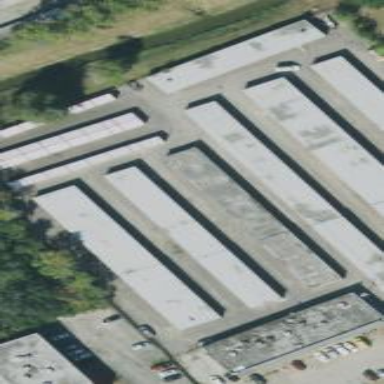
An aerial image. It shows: Warehouse.